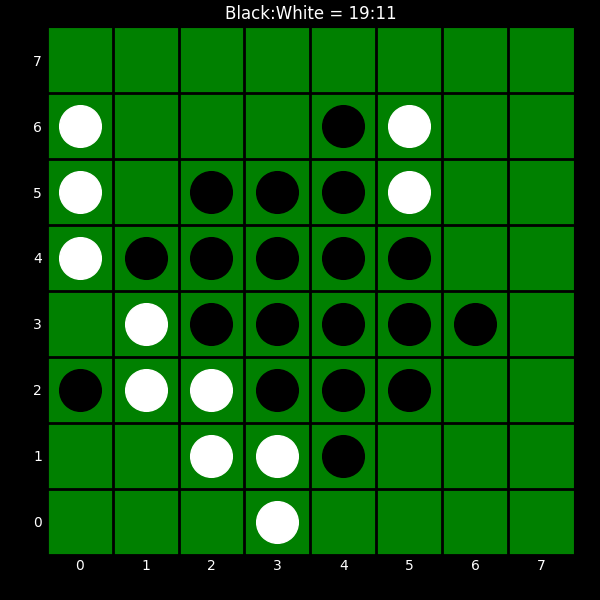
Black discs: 19
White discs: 11